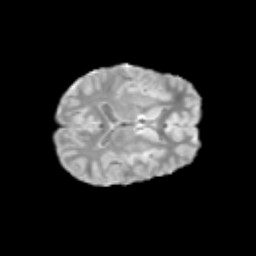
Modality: T2w
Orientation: axial
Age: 12
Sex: female
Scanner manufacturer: siemens
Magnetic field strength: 3 T
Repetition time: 3.8 s
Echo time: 0.07 s